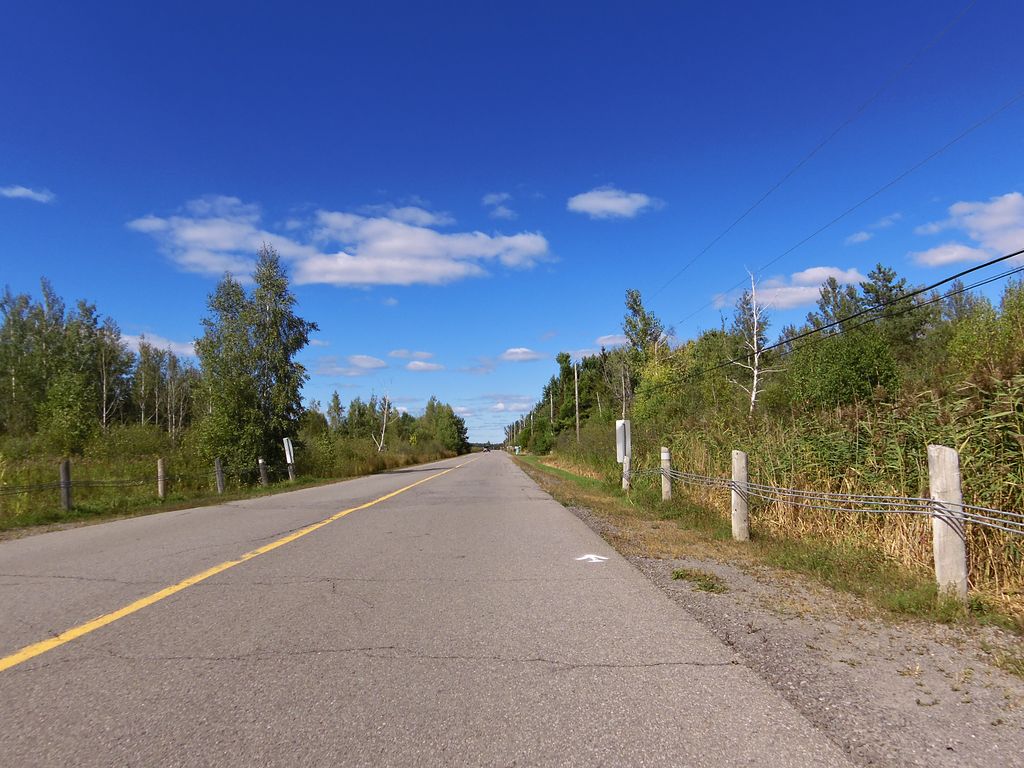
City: ottawa-gatineau